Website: macys
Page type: customer-info-address
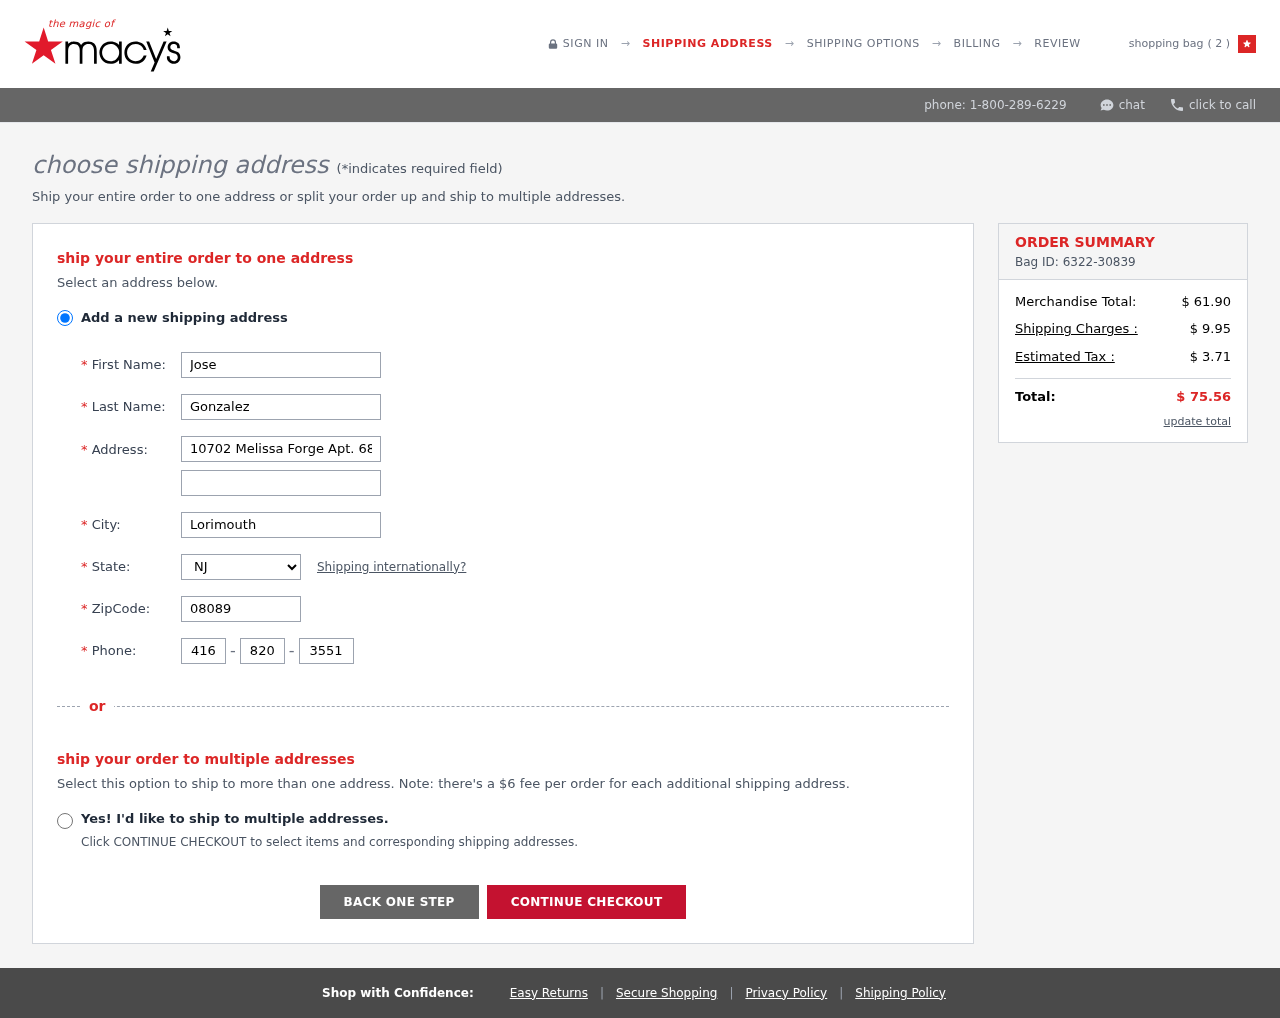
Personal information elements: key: PII_CITY
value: Lorimouth
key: PII_FIRSTNAME
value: Jose
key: PII_LASTNAME
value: Gonzalez
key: PII_PHONE_AREA
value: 416
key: PII_PHONE_PREFIX
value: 820
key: PII_PHONE_SUFFIX
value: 3551
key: PII_POSTCODE
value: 08089
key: PII_STATE_ABBR
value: NJ
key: PII_STREET
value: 10702 Melissa Forge Apt. 688
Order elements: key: ORDER_NUM_ITEMS
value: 2
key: ORDER_ID
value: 6322-30839
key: ORDER_SUBTOTAL
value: $ 61.90
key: ORDER_SHIPPING_COST
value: $ 9.95
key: ORDER_TAX
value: $ 3.71
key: ORDER_TOTAL
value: $ 75.56